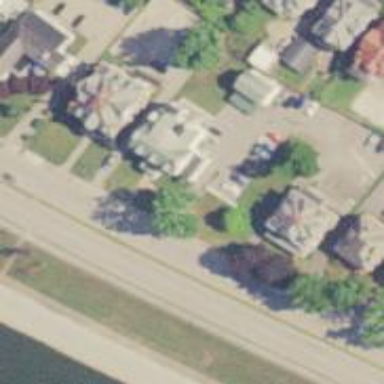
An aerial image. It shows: Driveway.